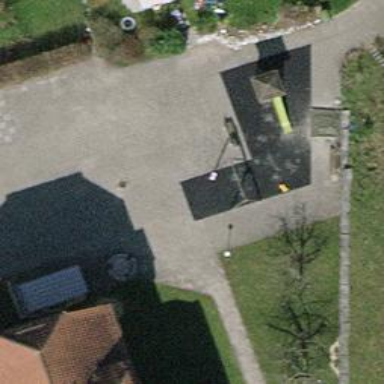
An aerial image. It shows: Playground area for leisure land.